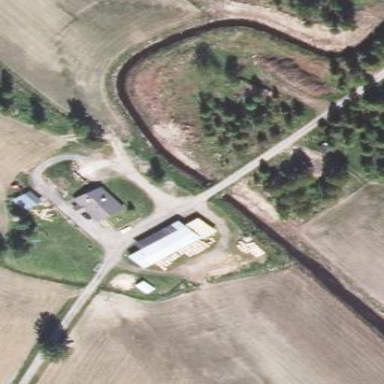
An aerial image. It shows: Farmyard area.